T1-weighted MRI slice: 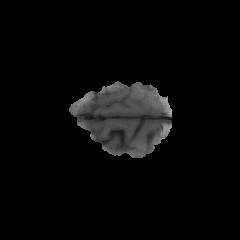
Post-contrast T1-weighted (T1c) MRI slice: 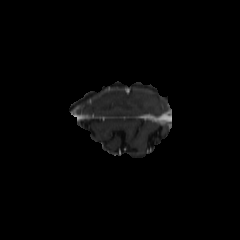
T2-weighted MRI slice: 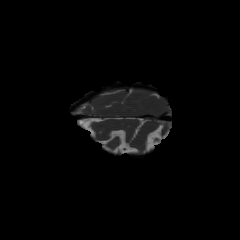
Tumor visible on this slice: no